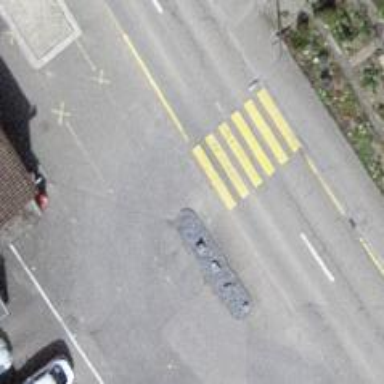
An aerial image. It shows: Uncontrolled zebra crossing on the road.